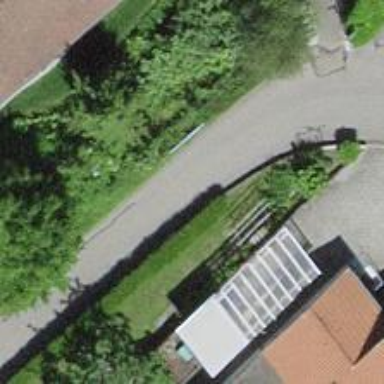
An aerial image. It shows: Carport building.